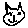
Label: cat